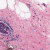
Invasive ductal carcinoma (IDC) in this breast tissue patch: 0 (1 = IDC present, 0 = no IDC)